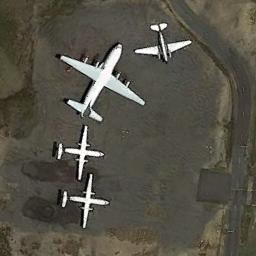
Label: airplane